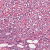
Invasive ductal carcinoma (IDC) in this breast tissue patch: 1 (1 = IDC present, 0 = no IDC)